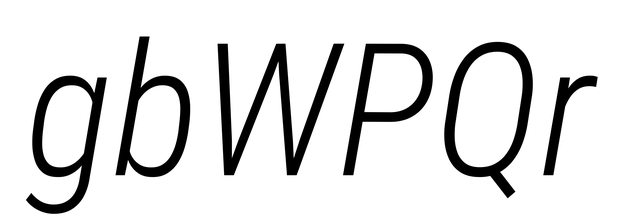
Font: Roboto-Italic_Condensed_Light_Italic